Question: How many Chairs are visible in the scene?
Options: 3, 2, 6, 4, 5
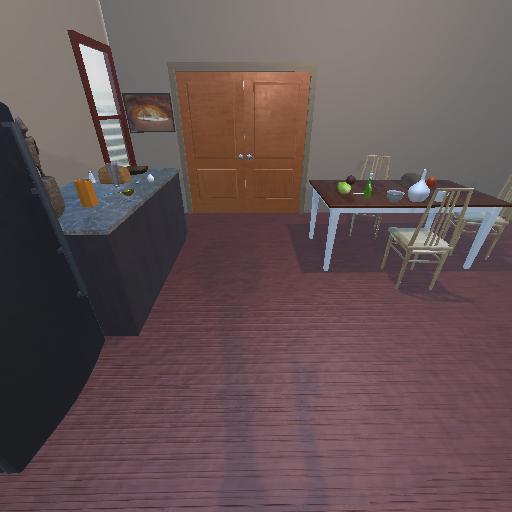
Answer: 3